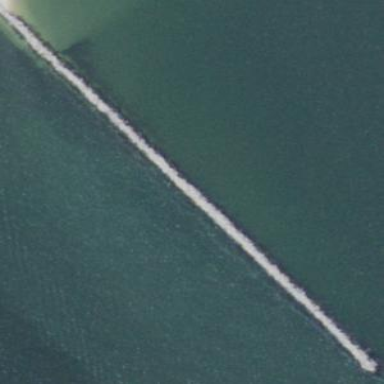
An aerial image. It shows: Breakwater structure.